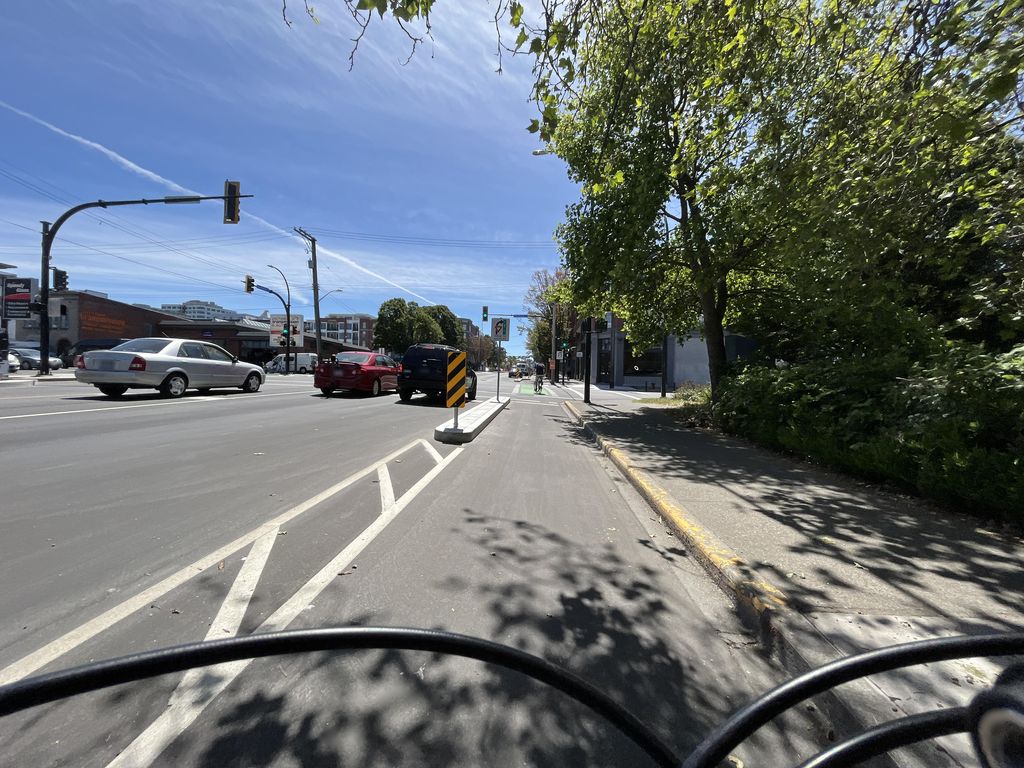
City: victoria